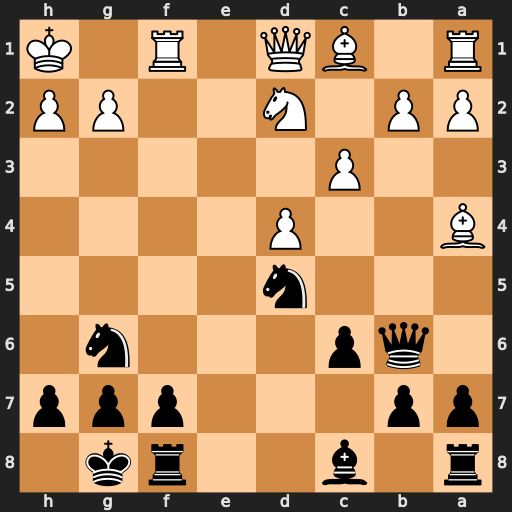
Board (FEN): r1b2rk1/pp3ppp/1qp3n1/3n4/B2P4/2P5/PP1N2PP/R1BQ1R1K
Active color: b
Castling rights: -
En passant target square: -
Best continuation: Ne3 Qe2 Nxf1